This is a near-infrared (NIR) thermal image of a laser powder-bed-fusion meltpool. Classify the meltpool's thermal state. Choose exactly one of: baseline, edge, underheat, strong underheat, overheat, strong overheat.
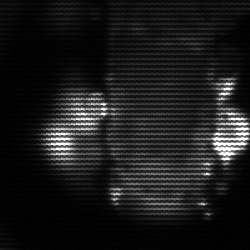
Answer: strong underheat